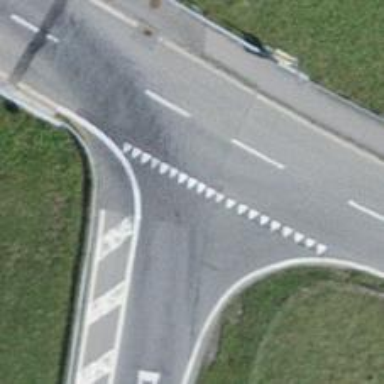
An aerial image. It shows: Road with "give way" sign.